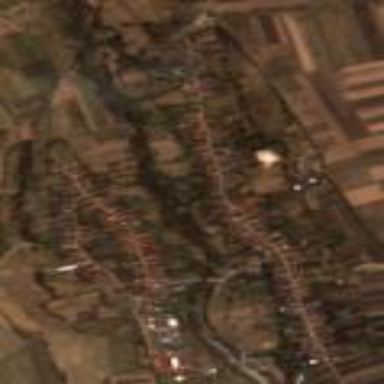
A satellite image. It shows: Residential area in village.